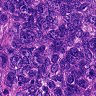
Metastatic tissue present: yes